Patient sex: F
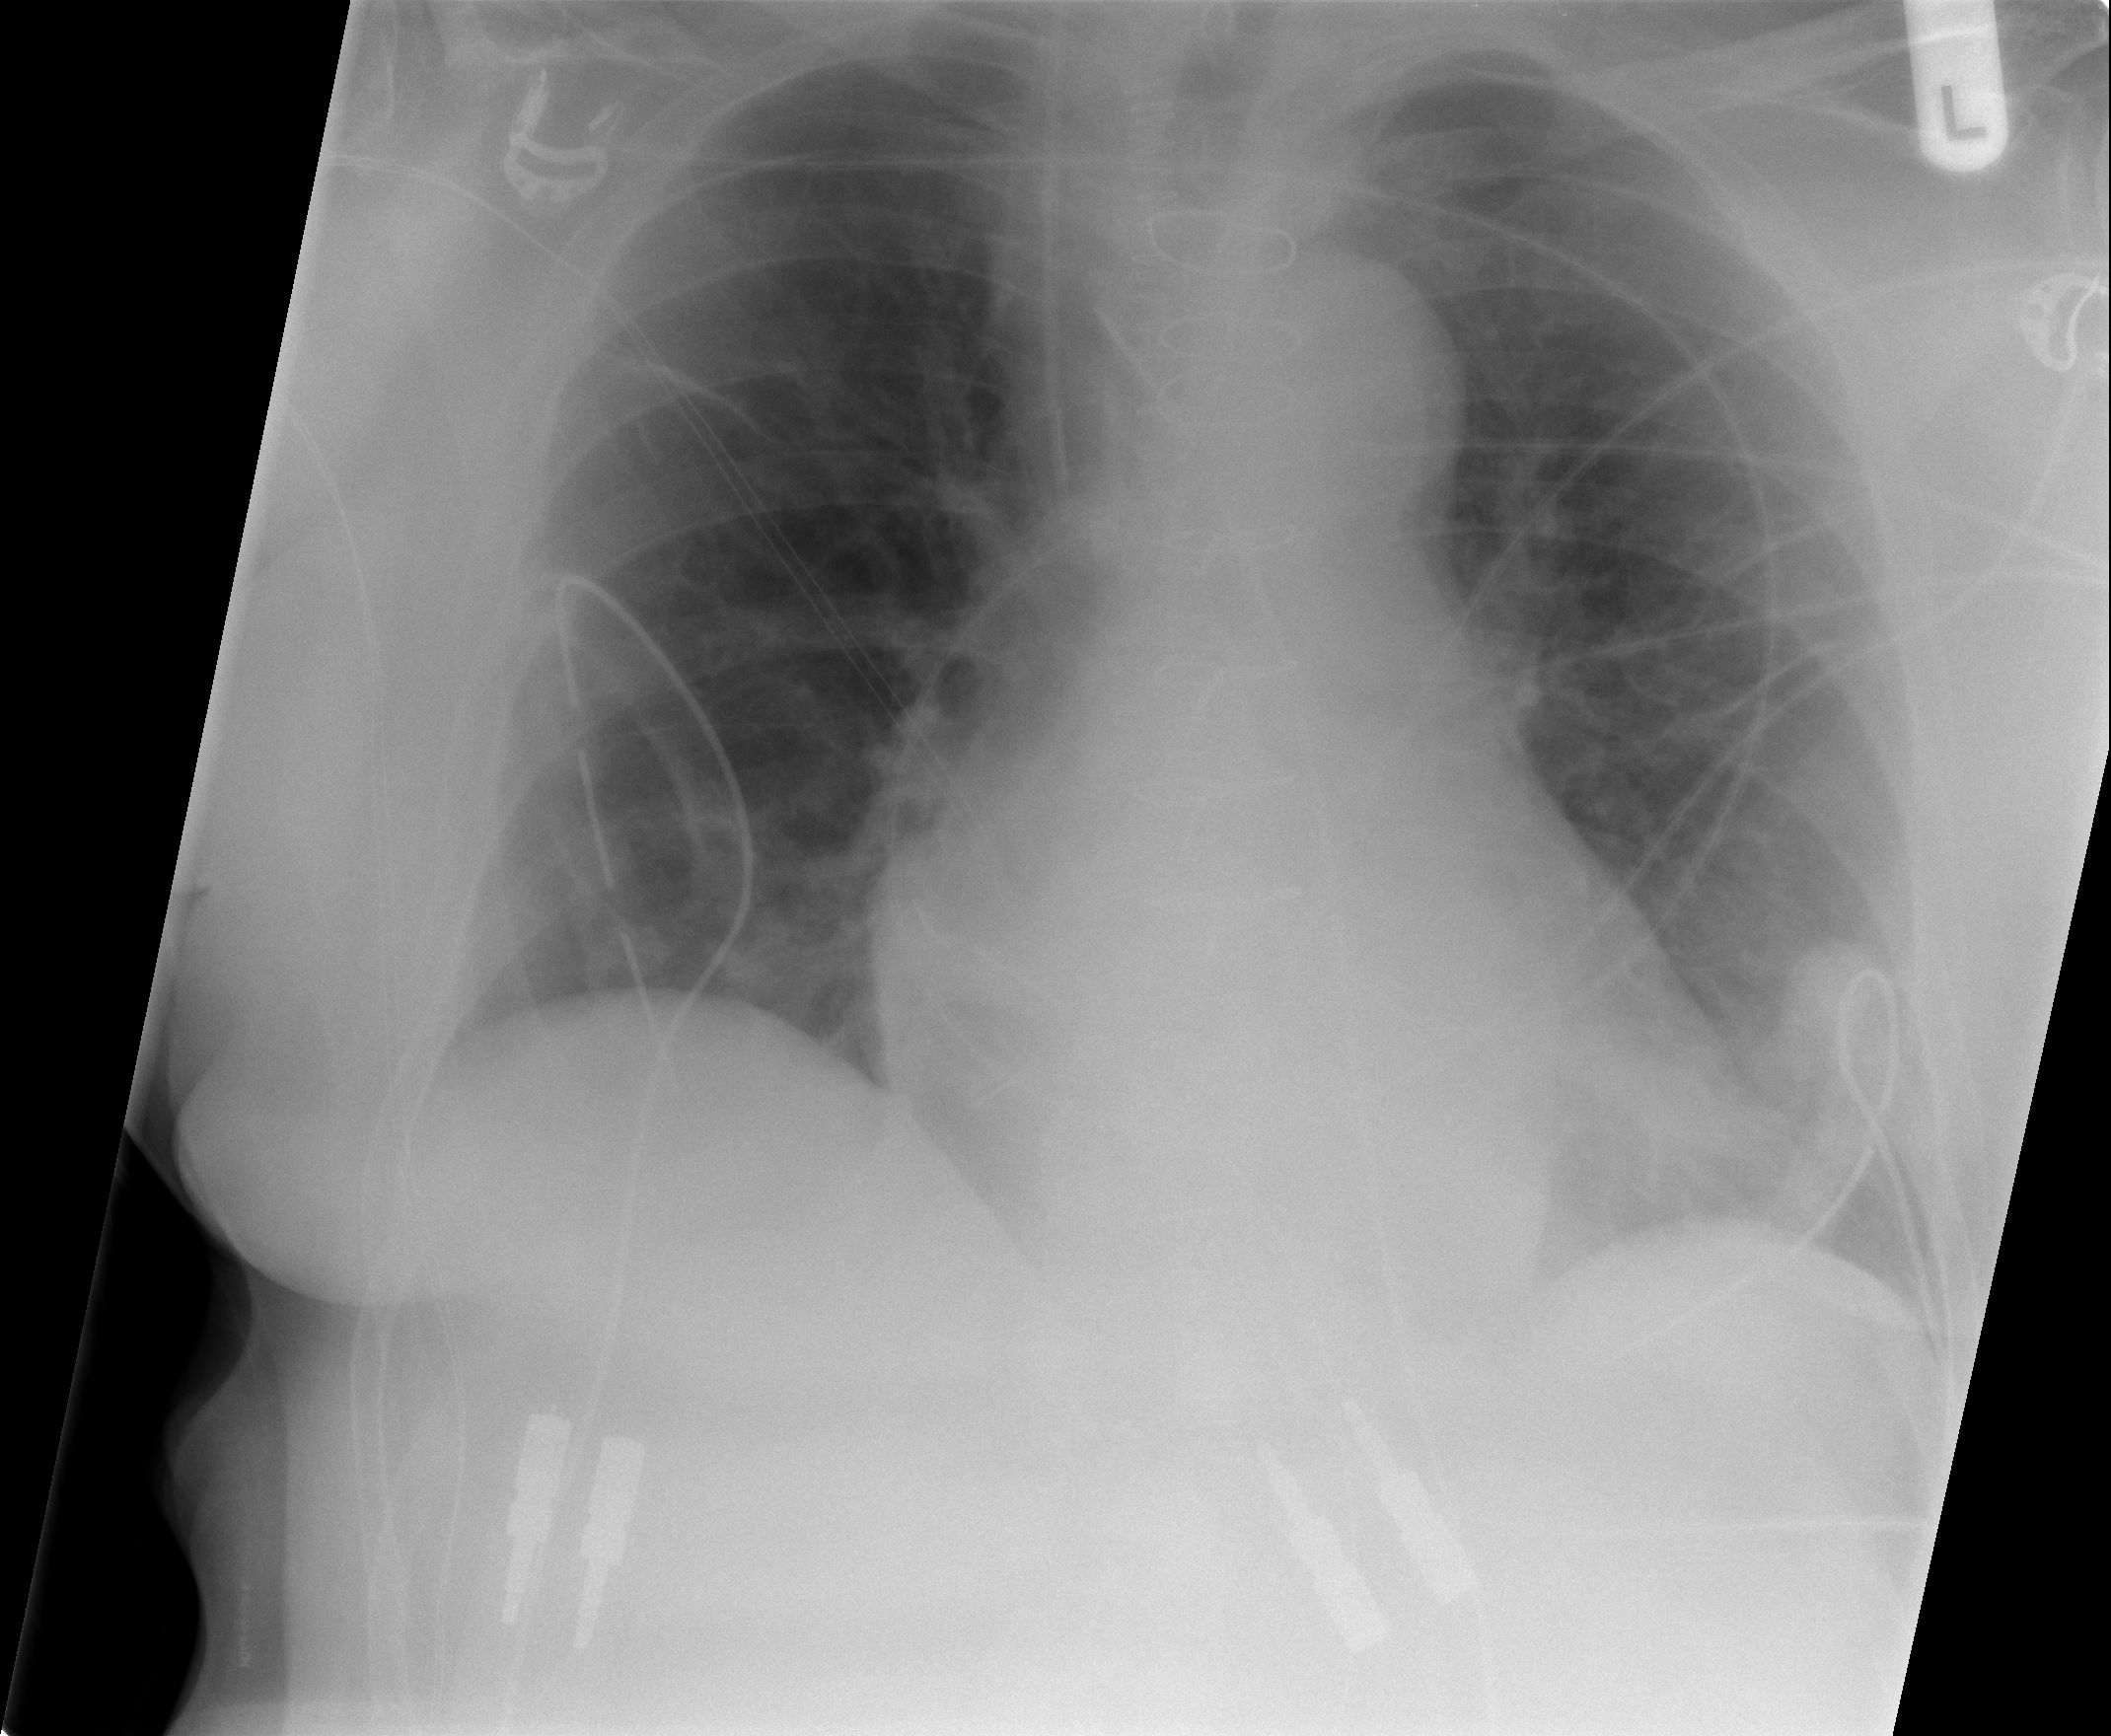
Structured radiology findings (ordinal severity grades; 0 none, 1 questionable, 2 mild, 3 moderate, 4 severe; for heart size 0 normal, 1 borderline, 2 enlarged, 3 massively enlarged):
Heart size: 2
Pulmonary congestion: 0
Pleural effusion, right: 0
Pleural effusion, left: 0
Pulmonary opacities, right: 0
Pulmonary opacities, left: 0
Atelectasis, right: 1
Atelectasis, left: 0